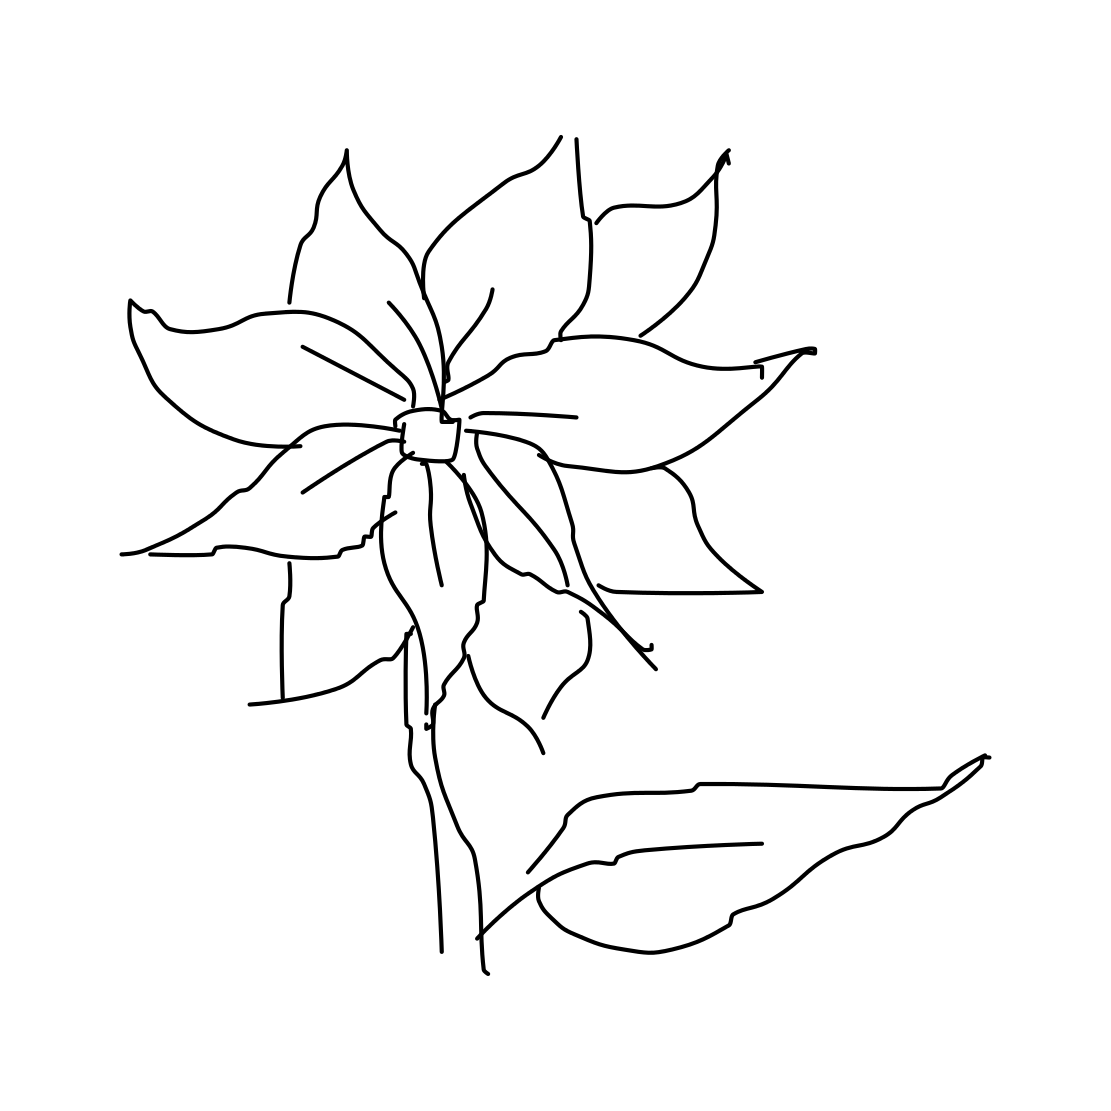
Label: flower with stem